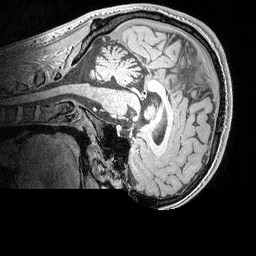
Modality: MP2RAGE
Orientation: sagittal
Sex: male
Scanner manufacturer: siemens
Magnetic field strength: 3 T
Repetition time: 5 s
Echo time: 0.00292 s